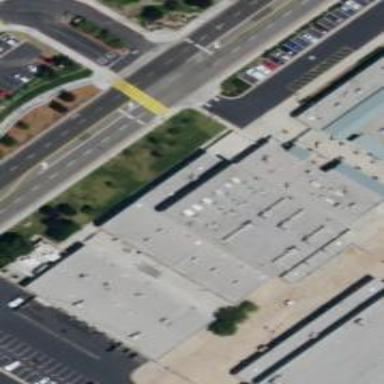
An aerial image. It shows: Part of building.